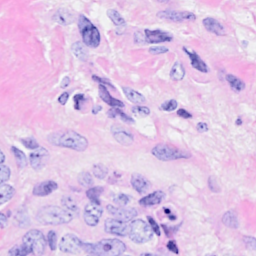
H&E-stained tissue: Breast